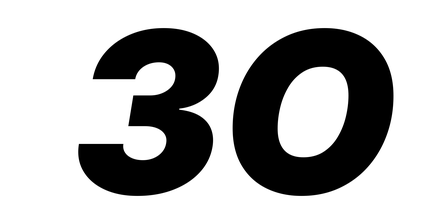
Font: Inter-Italic_Black_Italic